Question: We have a Domain object which is set as a process variable. This Domain object has ORM (Object Relationship Mapping) set in jBPM Database and is mapped to DOMAIN table. We set certain status in the domain object on entry script and on exit script of every human task. We need to persist this domain object when the task is completed and entry and exit scripts are executed.
This domain object should also get rollbacked if task completion throws any error.

Any help is appreciated.
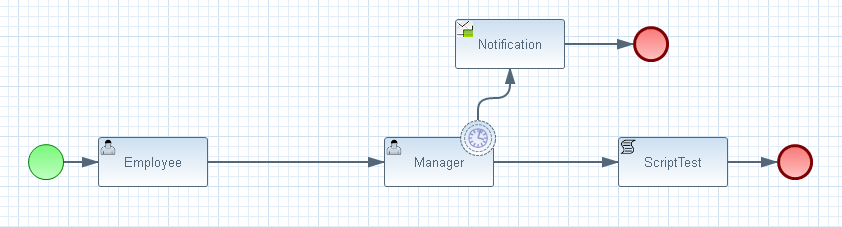
Answer: Did you check the Marshalling Strategies? If your entity is a JPA entity you can configure jBPM to automatically store that entity when the variable is modified. Check the Variable Persistence Marshalling Strategies for that purpose.
REgards